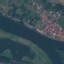
Land use / land cover: River